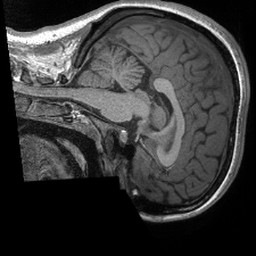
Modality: T1w
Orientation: sagittal
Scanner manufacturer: siemens
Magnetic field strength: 3 T
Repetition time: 2.4 s
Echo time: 0.00213 s